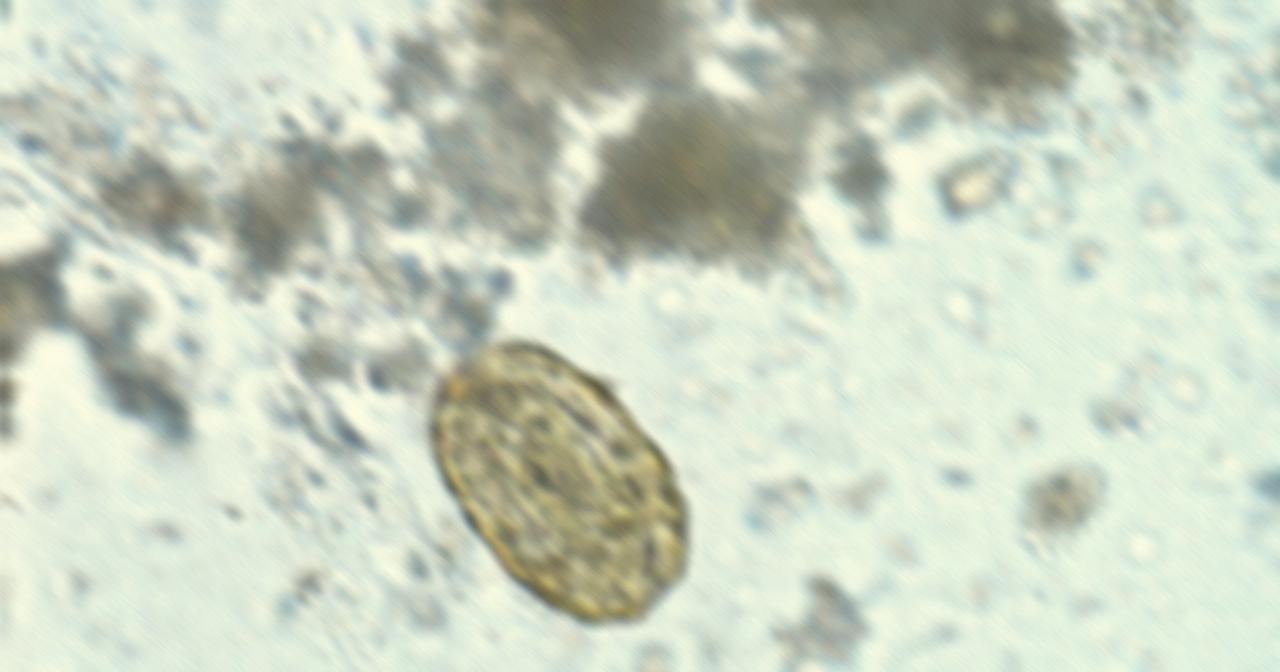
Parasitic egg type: Ascaris lumbricoides